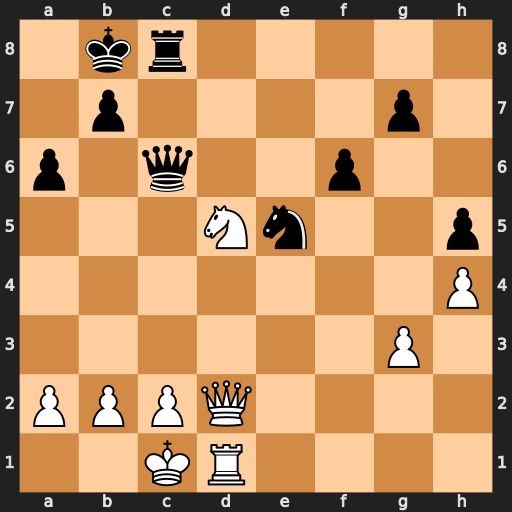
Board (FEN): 1kr5/1p4p1/p1q2p2/3Nn2p/7P/6P1/PPPQ4/2KR4
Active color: w
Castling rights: -
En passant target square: -
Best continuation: Ne7 Qc5 Nxc8